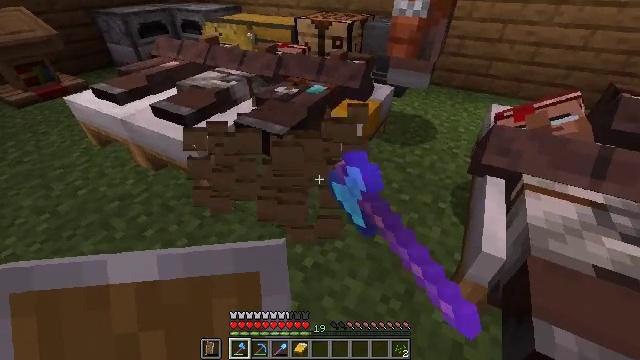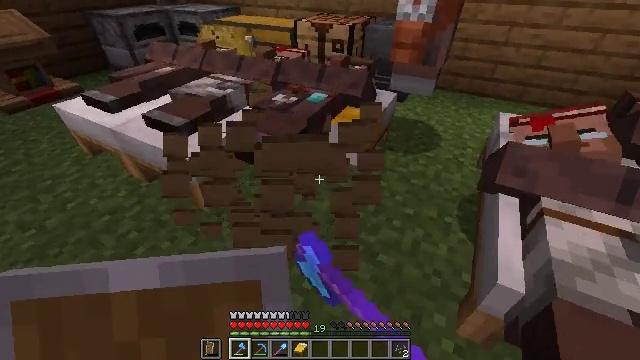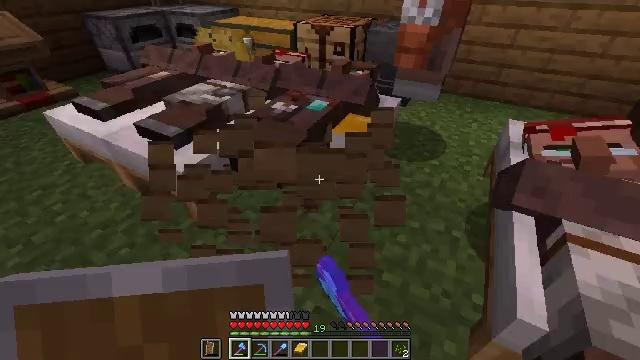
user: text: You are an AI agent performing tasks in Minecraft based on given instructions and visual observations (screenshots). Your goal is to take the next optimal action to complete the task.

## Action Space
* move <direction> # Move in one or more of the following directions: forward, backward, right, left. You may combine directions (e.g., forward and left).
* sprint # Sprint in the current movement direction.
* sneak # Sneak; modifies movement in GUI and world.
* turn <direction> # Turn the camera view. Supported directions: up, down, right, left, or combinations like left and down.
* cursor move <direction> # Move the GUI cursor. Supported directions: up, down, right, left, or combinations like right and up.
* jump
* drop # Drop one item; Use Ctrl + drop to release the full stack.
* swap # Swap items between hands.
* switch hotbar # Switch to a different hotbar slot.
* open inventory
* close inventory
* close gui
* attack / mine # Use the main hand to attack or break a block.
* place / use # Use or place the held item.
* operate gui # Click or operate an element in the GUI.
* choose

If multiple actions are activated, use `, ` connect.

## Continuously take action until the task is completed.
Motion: motion action
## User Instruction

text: Collect the yellow bed from its place.
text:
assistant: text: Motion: move forward, attack / mine
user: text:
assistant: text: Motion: move forward, attack / mine
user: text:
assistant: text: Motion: attack / mine